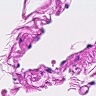
Metastatic tissue present: no